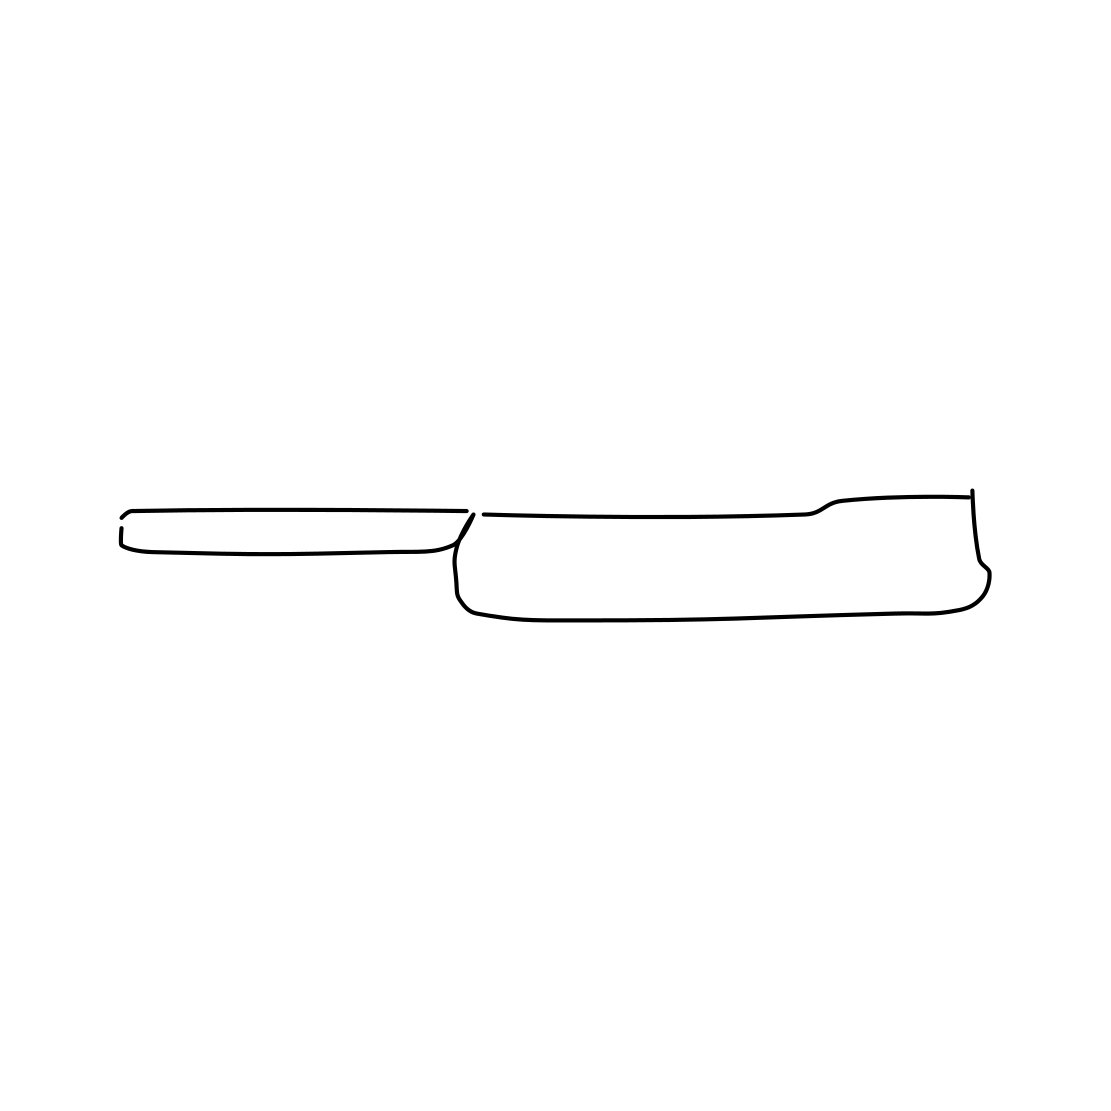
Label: frying-pan